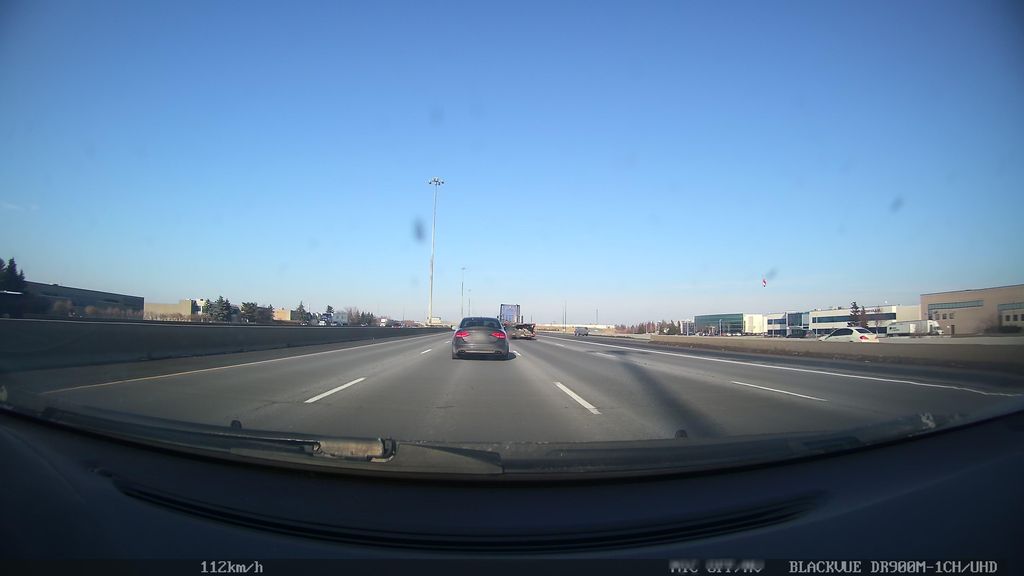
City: toronto